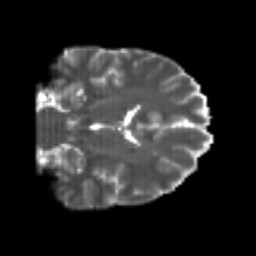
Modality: T2w
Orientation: coronal
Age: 25
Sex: male
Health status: healthy
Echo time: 0.074 s